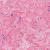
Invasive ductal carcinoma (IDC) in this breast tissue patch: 0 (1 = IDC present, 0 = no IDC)